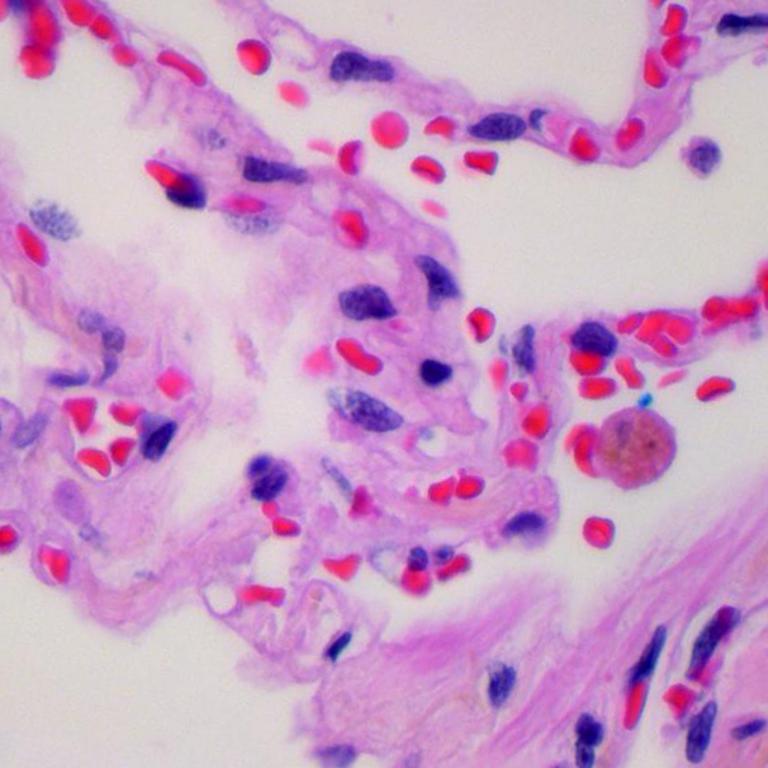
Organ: lung
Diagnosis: benign